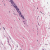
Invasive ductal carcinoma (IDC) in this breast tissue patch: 0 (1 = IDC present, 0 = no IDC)